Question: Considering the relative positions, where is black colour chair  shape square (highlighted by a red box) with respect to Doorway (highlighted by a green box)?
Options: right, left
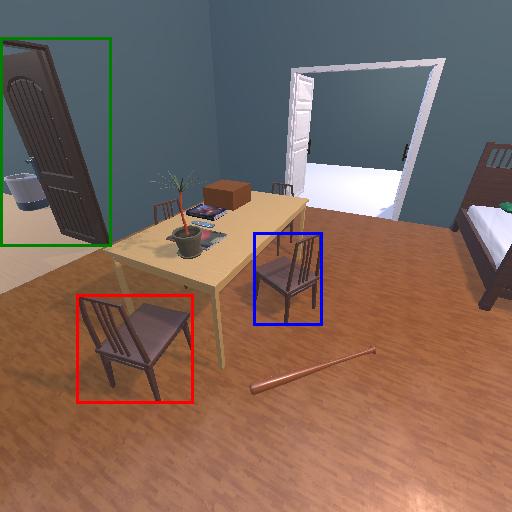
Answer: right